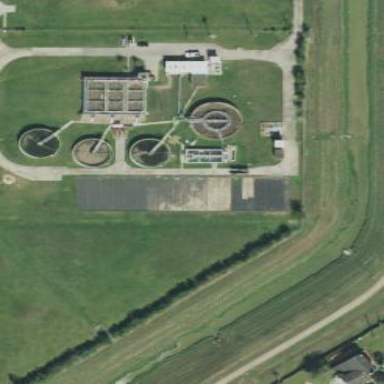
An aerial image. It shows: Wastewater plant surrounded by fence.